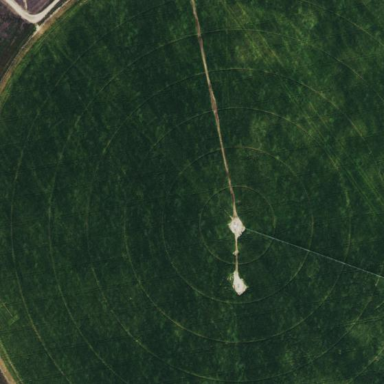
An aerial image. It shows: Farmland with pivot irrigation system.